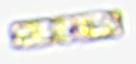
Label: Cerataulina_Guinardia_Dactyliosen